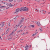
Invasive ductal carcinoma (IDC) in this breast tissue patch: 1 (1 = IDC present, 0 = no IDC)